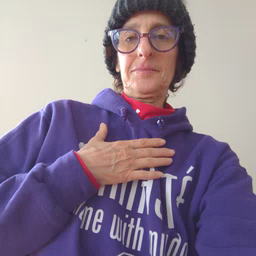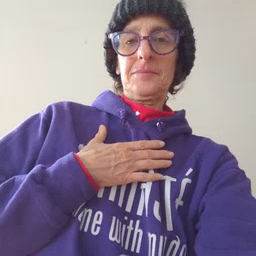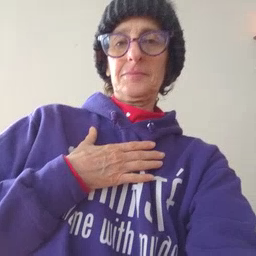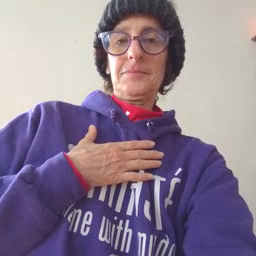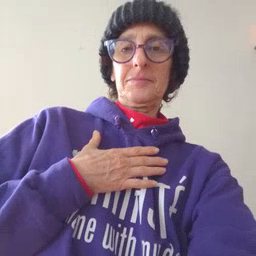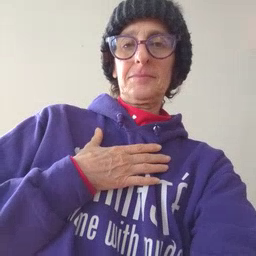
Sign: please